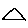
Label: triangle